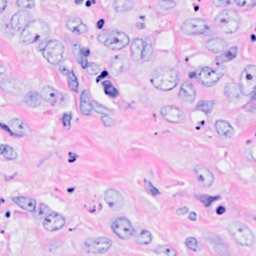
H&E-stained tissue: Breast